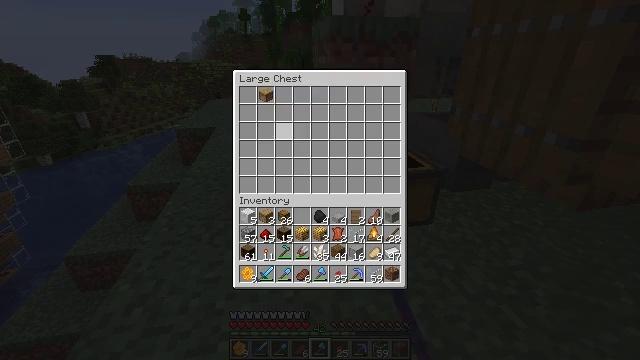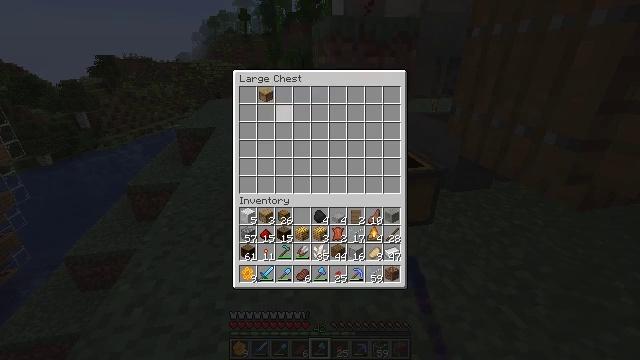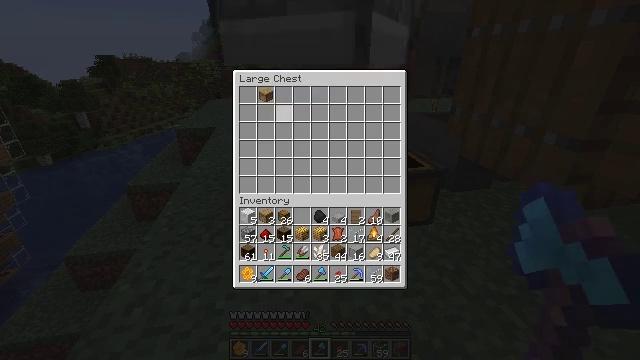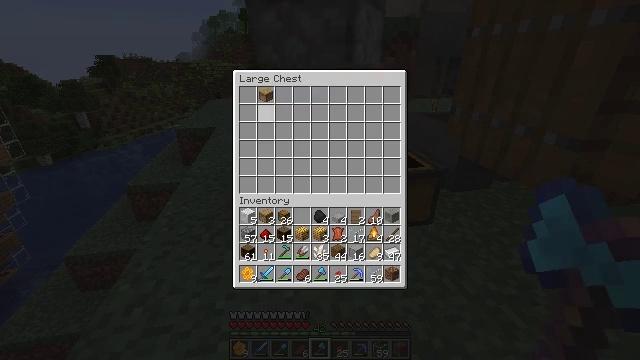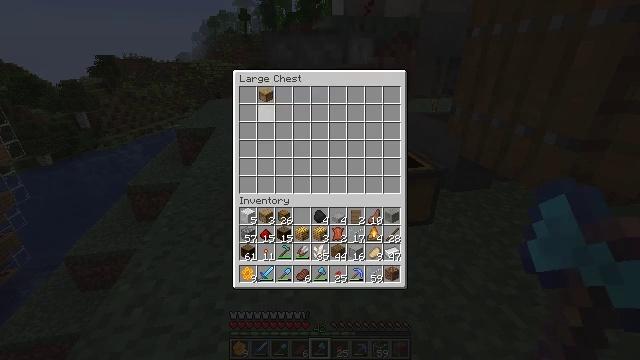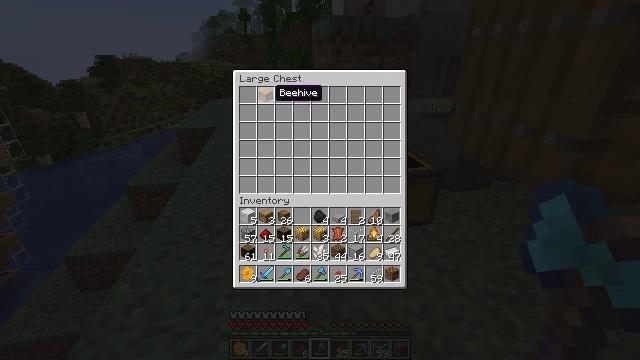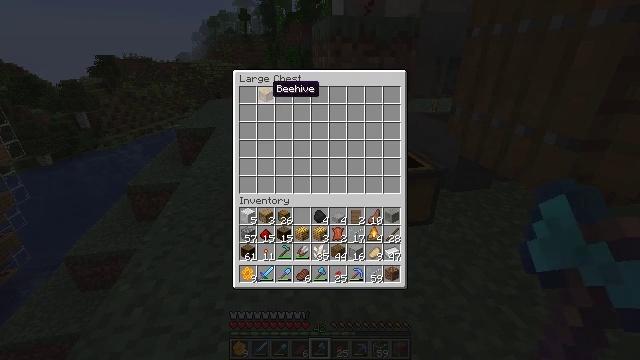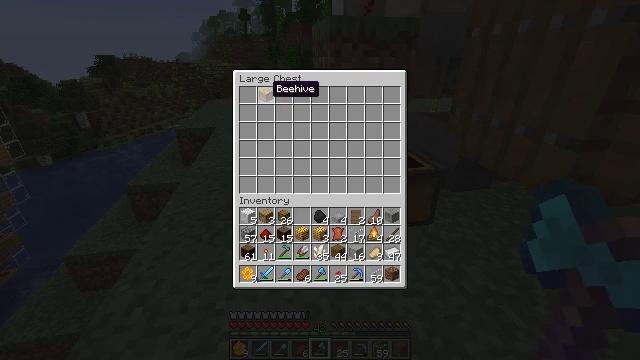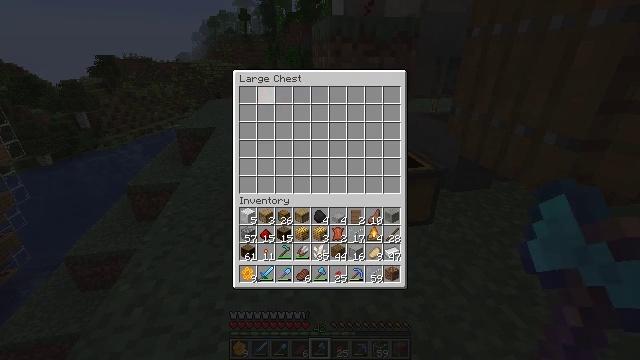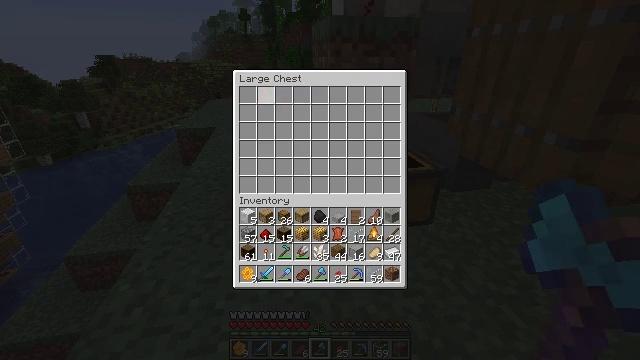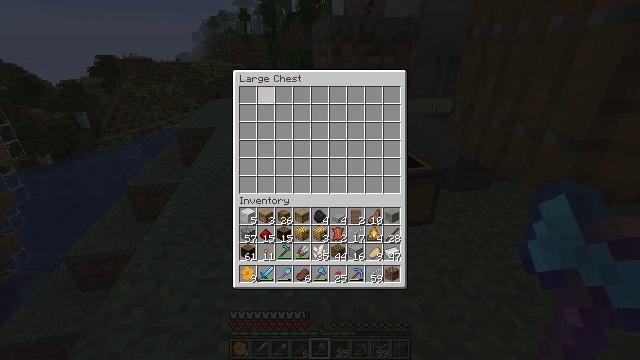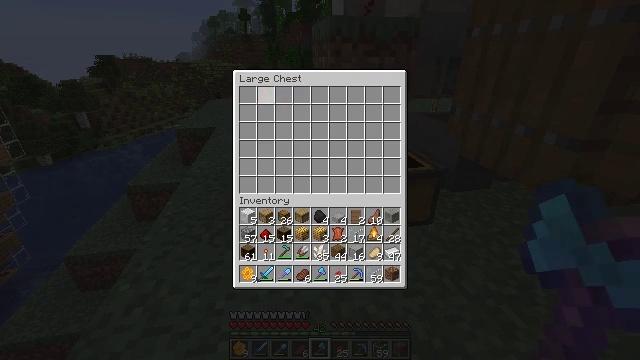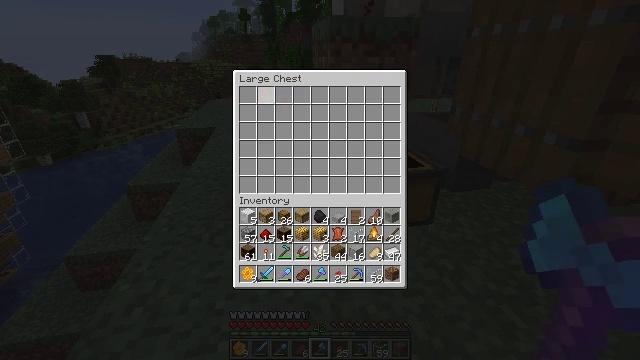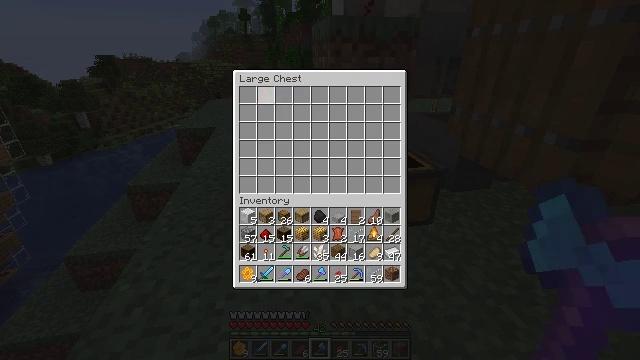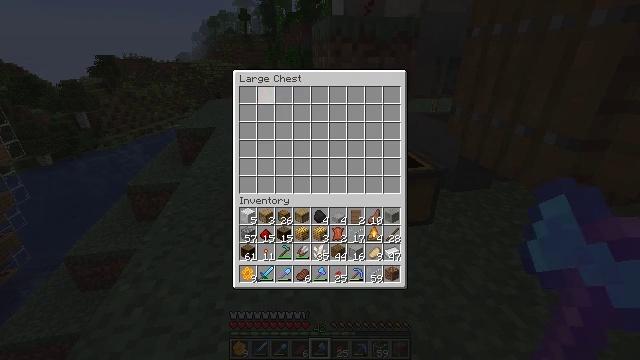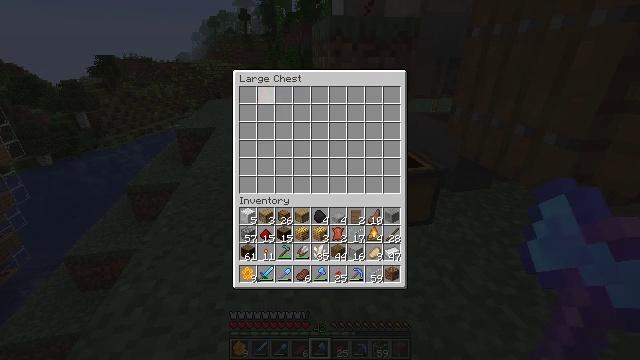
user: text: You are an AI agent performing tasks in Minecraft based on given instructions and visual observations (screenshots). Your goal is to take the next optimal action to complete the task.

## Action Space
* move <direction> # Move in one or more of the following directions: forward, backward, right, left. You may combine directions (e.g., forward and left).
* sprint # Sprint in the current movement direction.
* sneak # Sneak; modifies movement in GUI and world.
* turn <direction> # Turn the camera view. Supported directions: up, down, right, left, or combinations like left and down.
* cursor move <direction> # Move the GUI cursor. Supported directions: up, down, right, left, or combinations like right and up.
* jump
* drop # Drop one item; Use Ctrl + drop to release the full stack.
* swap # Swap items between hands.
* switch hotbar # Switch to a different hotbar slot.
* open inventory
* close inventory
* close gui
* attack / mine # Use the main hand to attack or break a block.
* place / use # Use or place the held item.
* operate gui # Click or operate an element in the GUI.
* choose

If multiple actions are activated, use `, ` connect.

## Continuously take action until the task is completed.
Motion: motion action
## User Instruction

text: Remove a glass block from the inventory.
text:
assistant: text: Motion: cursor move up, open gui
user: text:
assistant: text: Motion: sneak, cursor move up
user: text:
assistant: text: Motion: sneak
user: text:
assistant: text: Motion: sneak
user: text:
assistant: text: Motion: sneak
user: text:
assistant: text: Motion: sneak
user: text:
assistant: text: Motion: sneak
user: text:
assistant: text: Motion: sneak, operate gui
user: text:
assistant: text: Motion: sneak, operate gui
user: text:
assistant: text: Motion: sneak, operate gui
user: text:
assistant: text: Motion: sneak
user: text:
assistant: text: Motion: sneak
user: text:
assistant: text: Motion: sneak
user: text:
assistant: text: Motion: sneak
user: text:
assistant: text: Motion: no_op
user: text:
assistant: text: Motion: no_op
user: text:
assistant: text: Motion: no_op
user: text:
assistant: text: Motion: cursor move down
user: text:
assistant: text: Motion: cursor move down
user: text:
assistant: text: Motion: cursor move down
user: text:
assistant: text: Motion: cursor move down
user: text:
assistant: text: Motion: cursor move down
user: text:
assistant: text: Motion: no_op
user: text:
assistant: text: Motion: cursor move down
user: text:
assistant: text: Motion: no_op
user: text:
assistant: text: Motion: no_op
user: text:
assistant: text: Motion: no_op
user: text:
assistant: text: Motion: no_op
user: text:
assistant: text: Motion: no_op
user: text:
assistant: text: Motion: no_op